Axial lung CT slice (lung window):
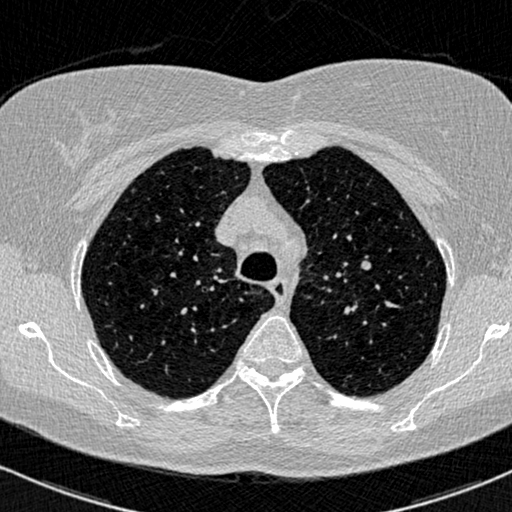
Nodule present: yes
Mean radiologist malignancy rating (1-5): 2.75